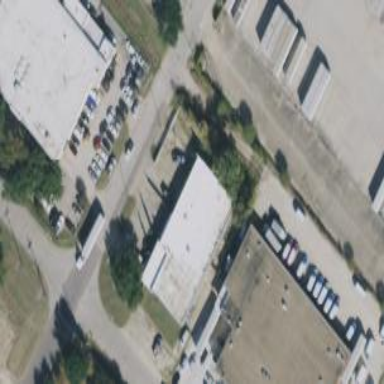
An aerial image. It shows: Commercial building.